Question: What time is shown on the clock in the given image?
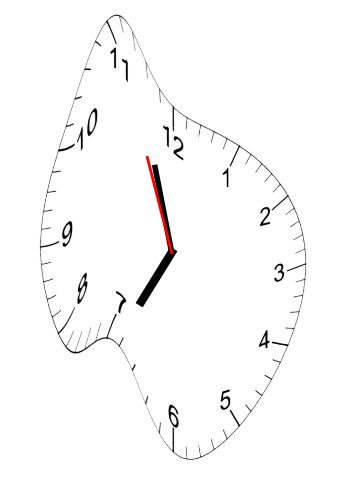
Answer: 06:56:56